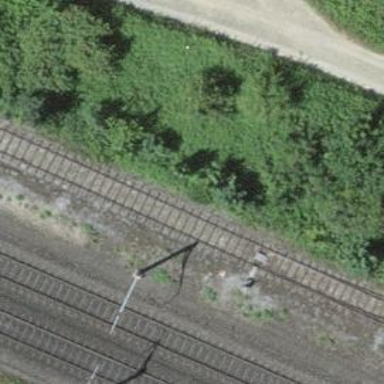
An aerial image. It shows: Railway switch.